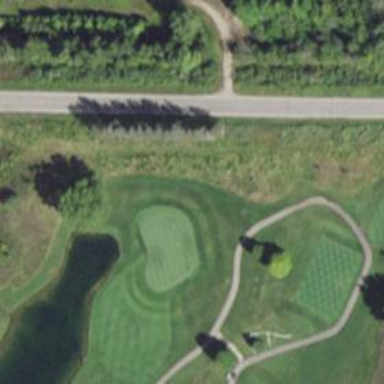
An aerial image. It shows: Golf hole.